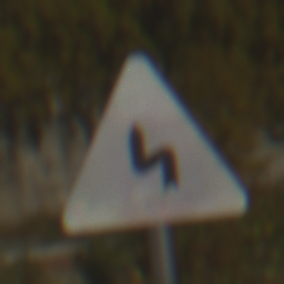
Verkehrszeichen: DoppelkurveZunaechstLinks
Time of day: MorningAfternoon
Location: Outdoor (Suburban)
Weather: PartlyCloudy
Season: NotSpecified
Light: Natural